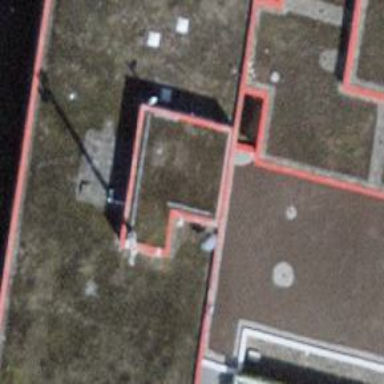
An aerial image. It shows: Police facility.